A spectrogram of one vibration snapshot from a rotating bearing is shown (time on one axis, frequency on the other). What is the most likely bearing condition (normal, inner_race, outer_race, ball)?
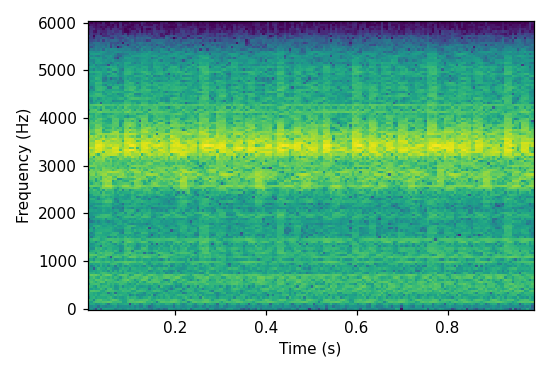
Answer: outer_race